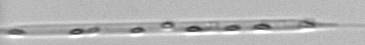
Label: Rhizosolenia